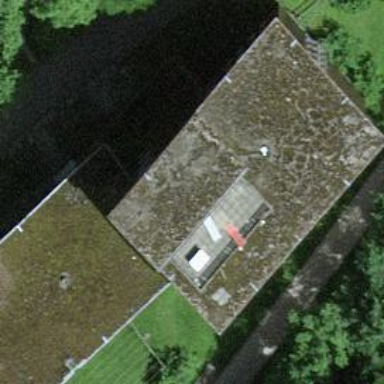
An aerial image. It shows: Hospital building.